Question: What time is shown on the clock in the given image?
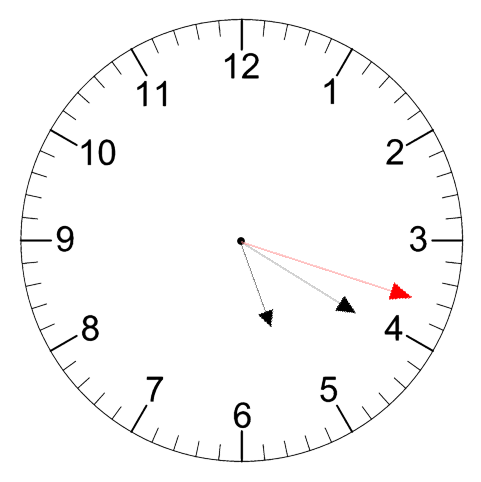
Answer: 05:20:18